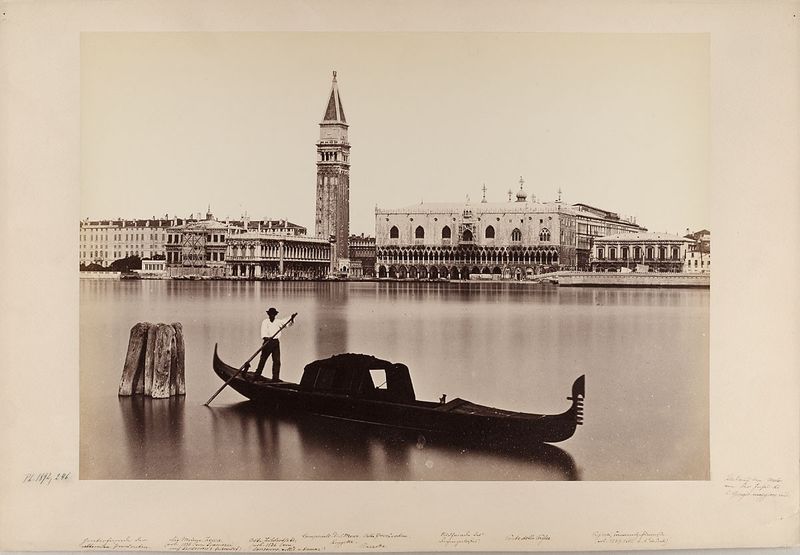
Titel: Piazzetta vue de la mer, Gondole Vénitienne
Künstler: Carlo Ponti
Standort: Hamburg
Institution: Museum für Kunst und Gewerbe Hamburg
Schlagwörter: mann, stadt, boot, ort, dorf, kutter, foto, fotografie, photographie, stadtansicht, palazzo, photo, karton, lagune, piazza, gondel, gondoliere, architekturfotografie, dogenpalast, markusplatz, ducale, albumin, landschaften, san, lichtbild, reisefotografie, marco, historische, alte stadtansicht, architekturphotographie, bildwerke, angewandte und bildende kunst, hessische systematik, gewässer, gewässern, seestücke, alte ansicht, schwarzweißpositivverfahren, silbersalzverfahren, schwarzweißfotografie, gebäude, örtlichkeit, straße, stätte, straßen, plätze, reisephotographie, albuminpapier